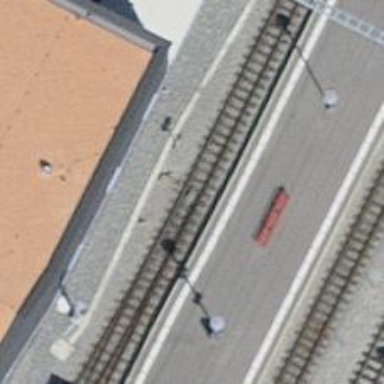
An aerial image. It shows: Railway switch.